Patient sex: M
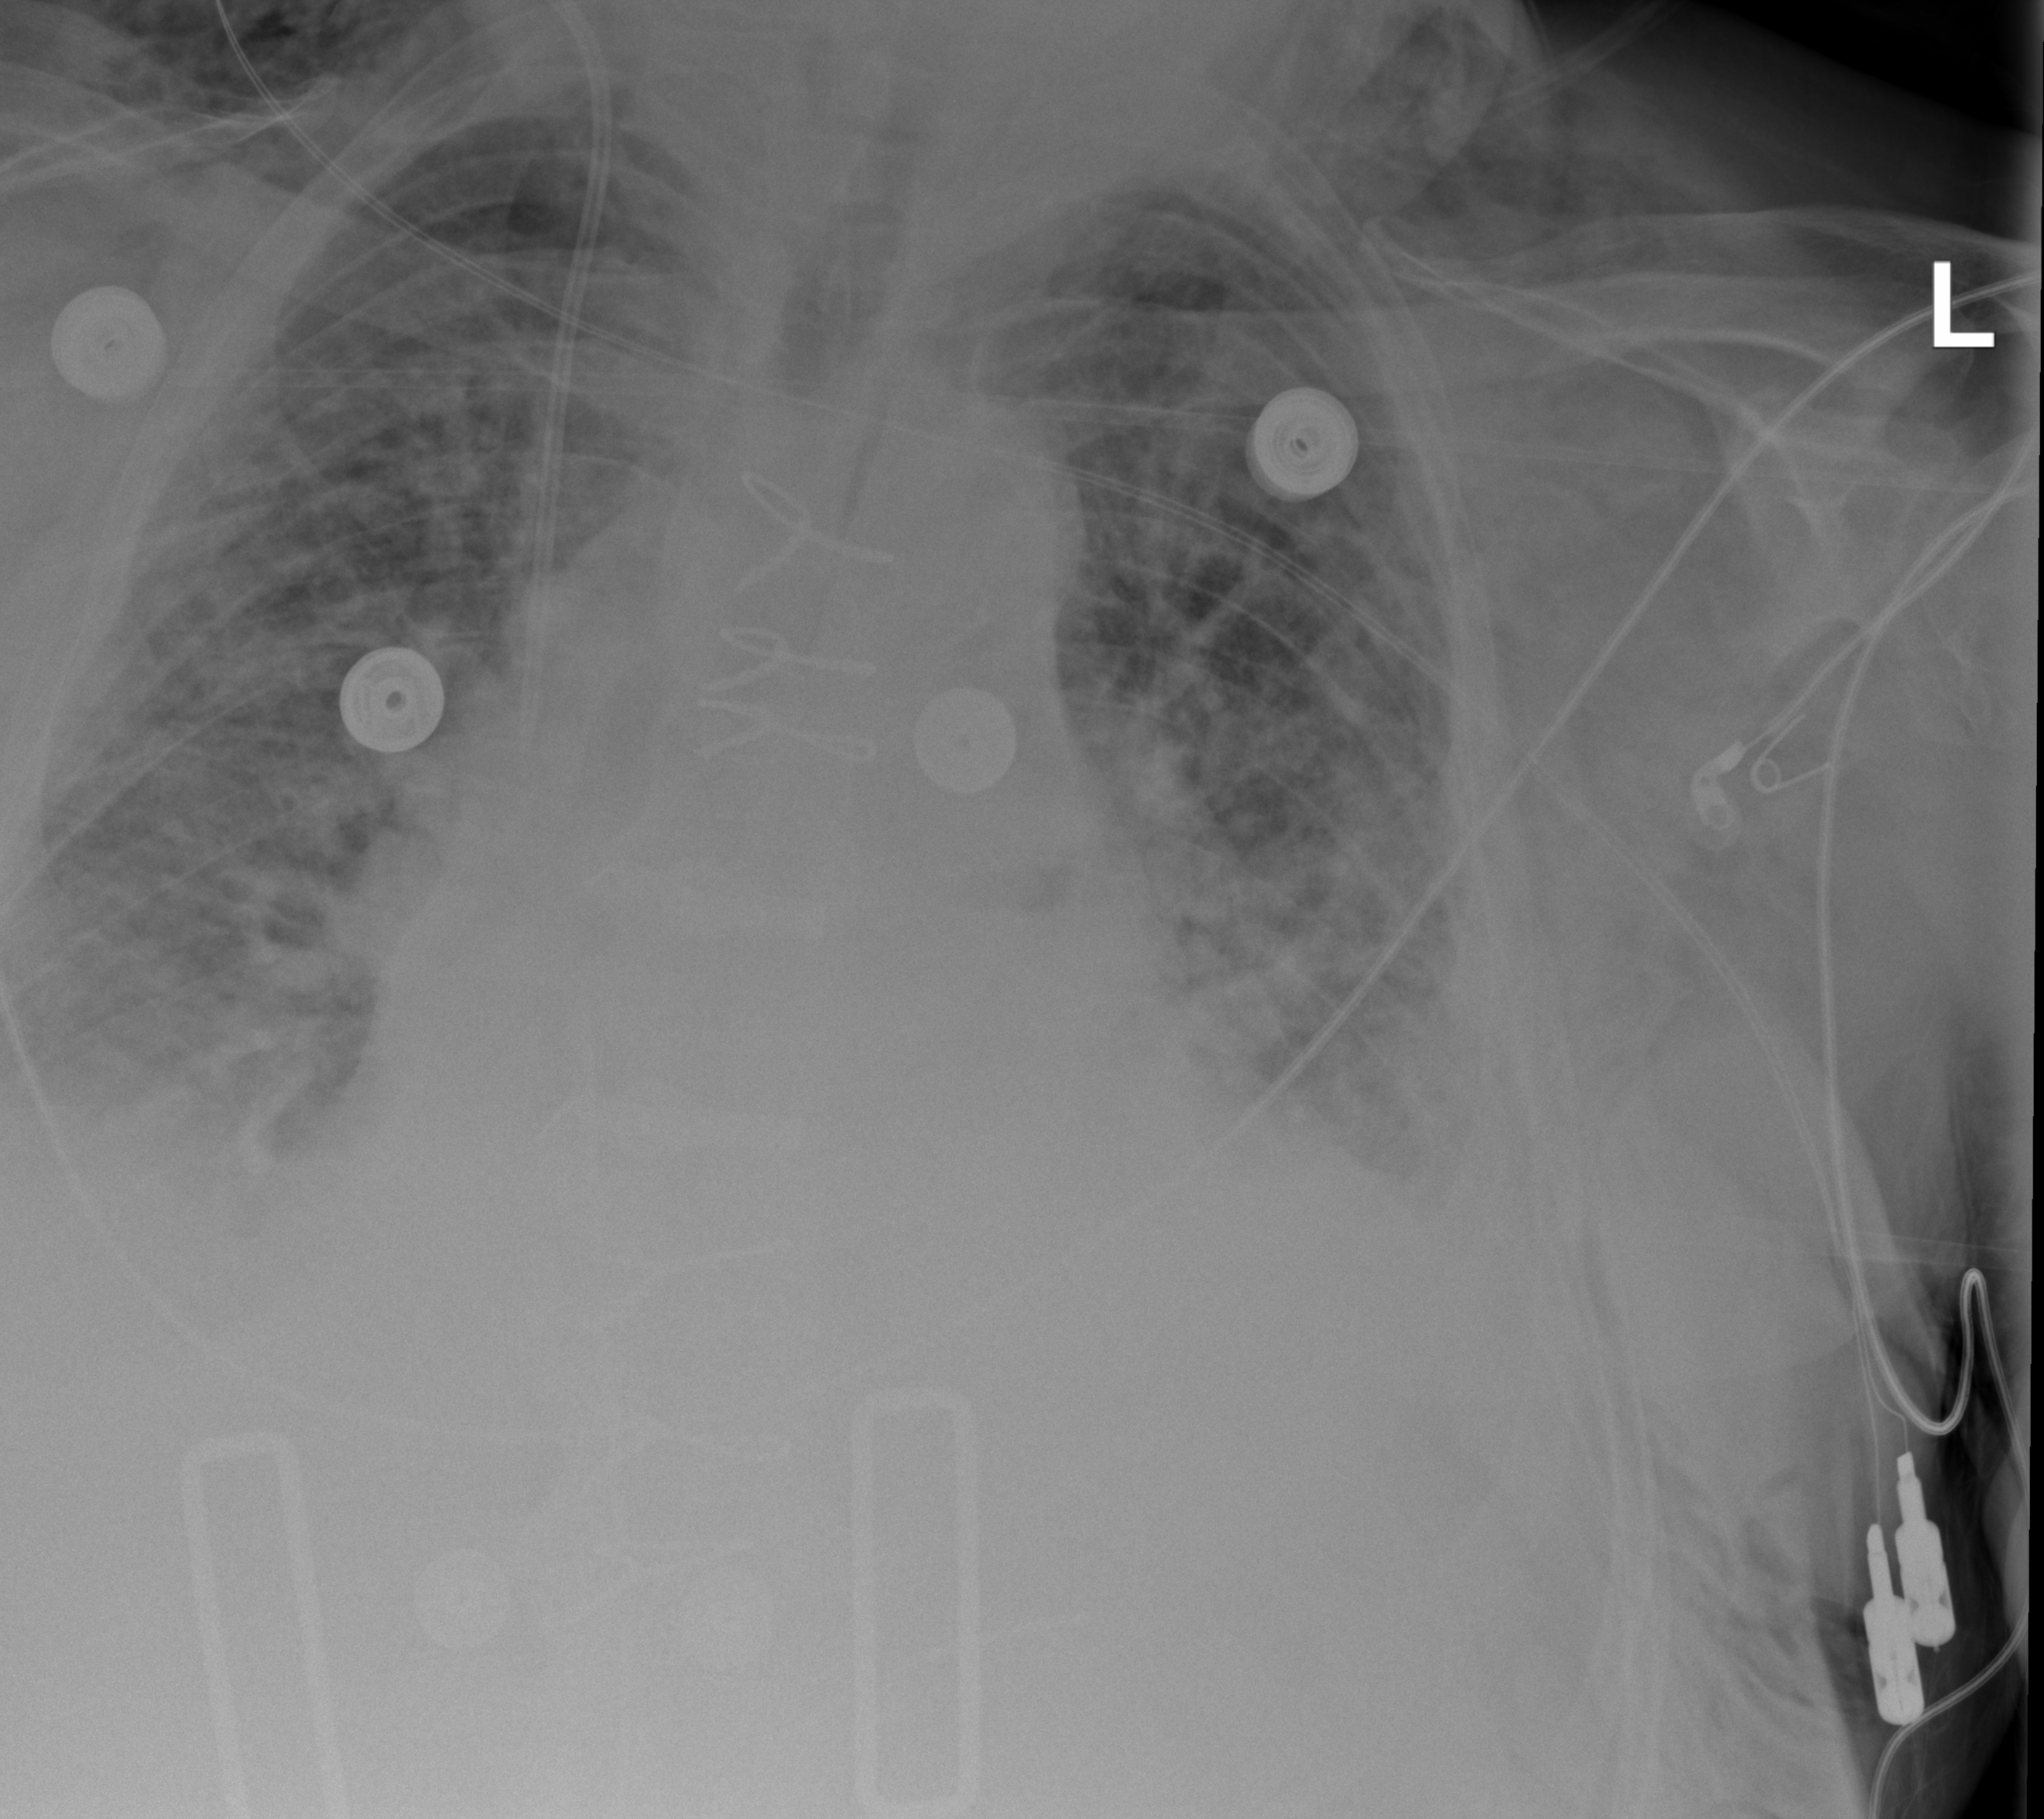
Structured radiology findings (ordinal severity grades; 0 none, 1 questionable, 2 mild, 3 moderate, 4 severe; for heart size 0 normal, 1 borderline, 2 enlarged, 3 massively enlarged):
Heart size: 2
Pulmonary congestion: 3
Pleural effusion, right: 3
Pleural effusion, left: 3
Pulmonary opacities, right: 3
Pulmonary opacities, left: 3
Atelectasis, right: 2
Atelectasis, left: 2